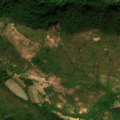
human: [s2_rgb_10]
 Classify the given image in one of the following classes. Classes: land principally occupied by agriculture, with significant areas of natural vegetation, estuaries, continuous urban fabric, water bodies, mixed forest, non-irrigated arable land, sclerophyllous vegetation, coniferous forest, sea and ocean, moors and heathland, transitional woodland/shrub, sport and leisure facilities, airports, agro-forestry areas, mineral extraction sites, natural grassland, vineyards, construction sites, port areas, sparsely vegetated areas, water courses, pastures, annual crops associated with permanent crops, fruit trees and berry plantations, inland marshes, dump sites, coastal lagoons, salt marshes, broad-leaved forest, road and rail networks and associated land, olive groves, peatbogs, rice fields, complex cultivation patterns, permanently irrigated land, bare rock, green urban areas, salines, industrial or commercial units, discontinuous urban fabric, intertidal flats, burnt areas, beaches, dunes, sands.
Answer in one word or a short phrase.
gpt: land principally occupied by agriculture, with significant areas of natural vegetation, broad-leaved forest, transitional woodland/shrub